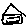
Label: house